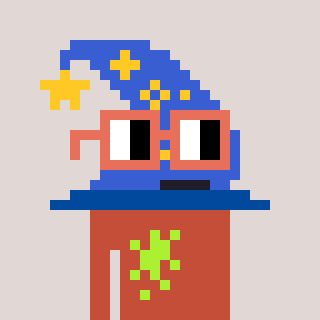
a pixel art character with square orange glasses, a wizard hat-shaped head and a rust-colored body on a warm background